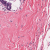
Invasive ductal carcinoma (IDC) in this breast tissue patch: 0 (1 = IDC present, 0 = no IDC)